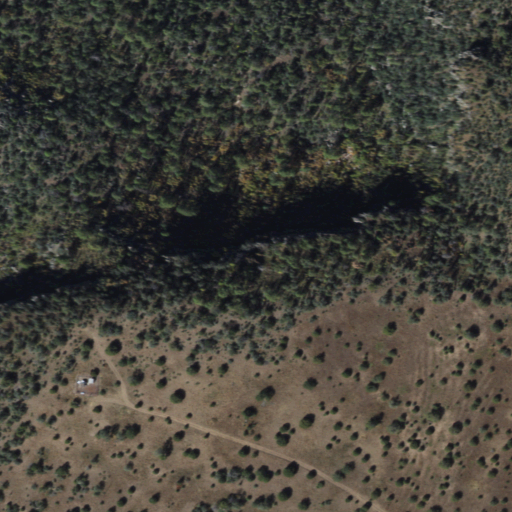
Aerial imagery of cliff(s) in Arizona named Sevenmile Rim containing evergreen forest and shrub